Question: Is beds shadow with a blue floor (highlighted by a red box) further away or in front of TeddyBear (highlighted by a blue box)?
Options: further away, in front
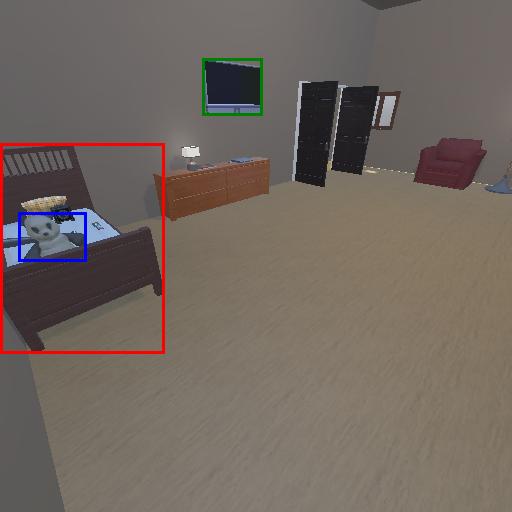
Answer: further away